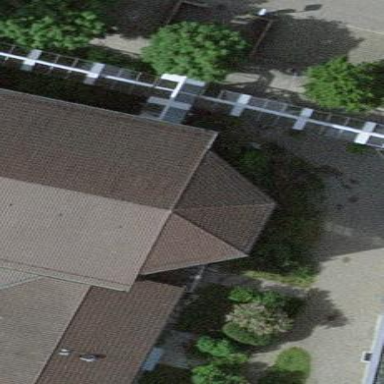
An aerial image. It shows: View of roof of building.